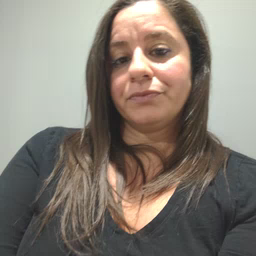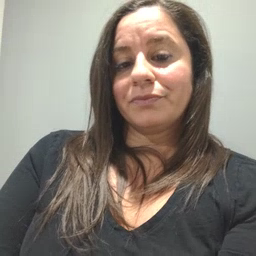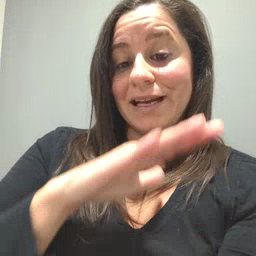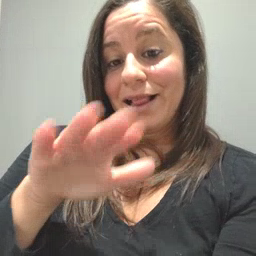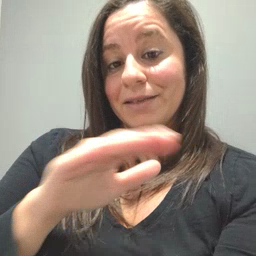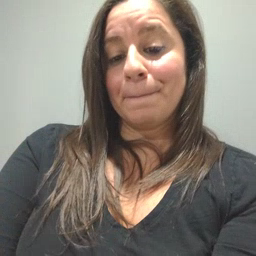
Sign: clean